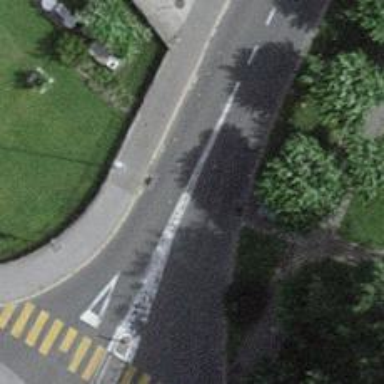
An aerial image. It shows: Uncontrolled road crossing with markings.